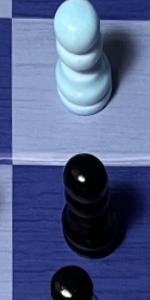
Label: Pawn_Black